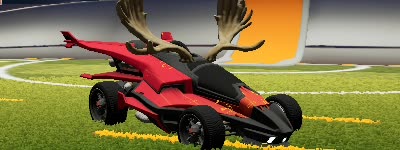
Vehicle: aftershock